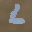
Label: 6